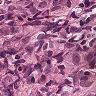
Metastatic tissue present: yes